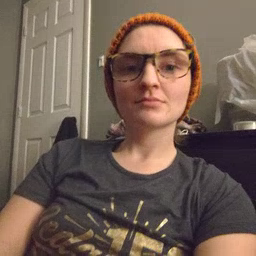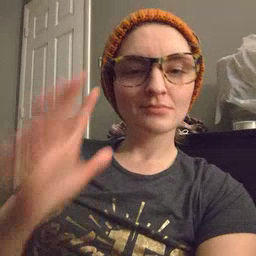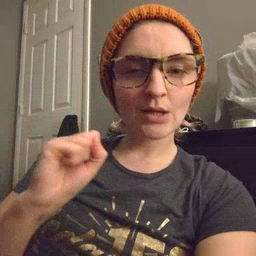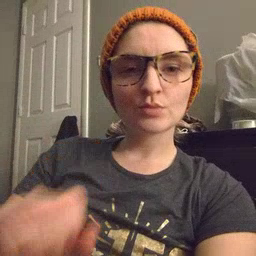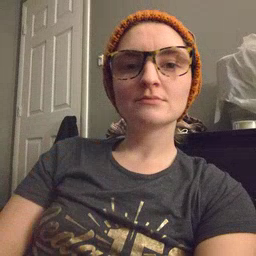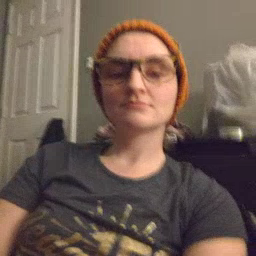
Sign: loud